Interaction volume radius: 5 \u00c5
Interaction volume height: 40 \u00c5
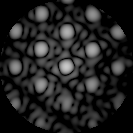
Disorder parameter: 0.1312